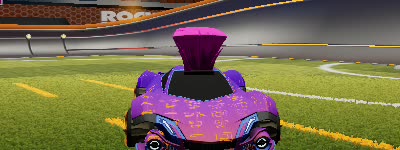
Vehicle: werewolf